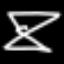
Label: hourglass